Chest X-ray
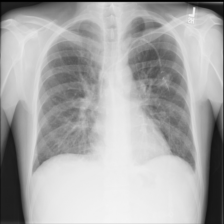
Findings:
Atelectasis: negative
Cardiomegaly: negative
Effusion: negative
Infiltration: positive
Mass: negative
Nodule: negative
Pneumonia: negative
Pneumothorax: negative
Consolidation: negative
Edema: positive
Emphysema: negative
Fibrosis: negative
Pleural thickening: negative
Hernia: negative